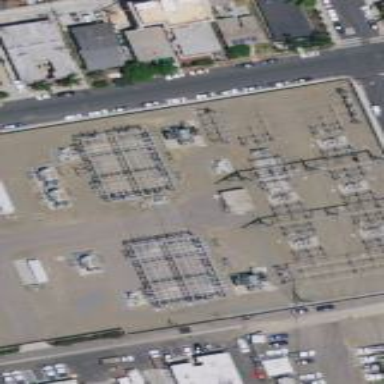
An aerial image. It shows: Transmission substation.